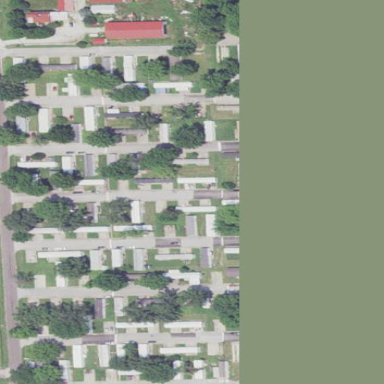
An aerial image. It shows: Trailer park area.